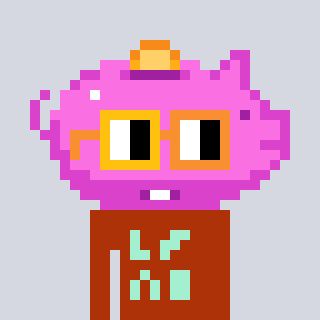
a pixel art character with square yellow and orange glasses, a piggybank-shaped head and a hotbrown-colored body on a cool background